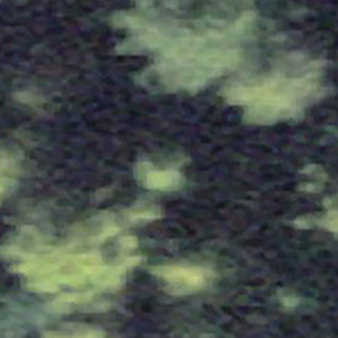
Label: other